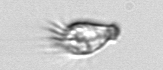
Label: Paratontonia_gracillima